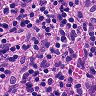
Metastatic tissue present: no